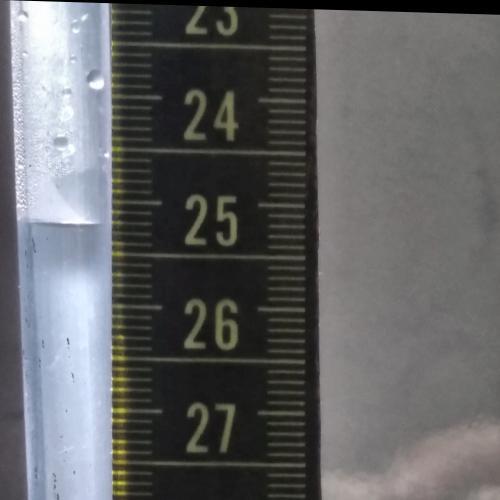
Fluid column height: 25.2 cm